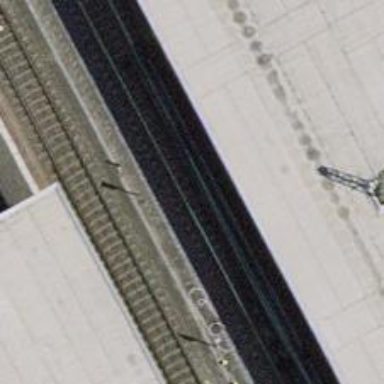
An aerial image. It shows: Railway signal.